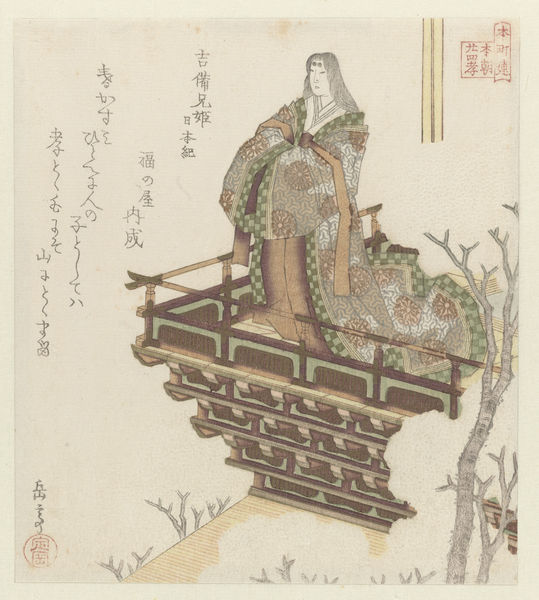
Titel: Woman on a balcony (Kibi ehime-Nihongi).
Künstler: Yashima Gakutei
Standort: Amsterdam
Institution: Rijksmuseum
Schlagwörter: beige, balcony, robes, dress, hair, japanese, railing, tree, orange, prince, view, royal, chinese, japan, china, caligraphy, oriental, lord, asien, aristocrat, samurai, tradition